Question: I'm doing an android app and I want to separate layout in 3 parts like this:

but now the button is over the second listview but on the bottom of the screen, I don't know why.
I don't know if I have to use relativeLayout or linearLayout to including the listviews, and text are inside this or outside of relativelayout/linearLayout, and the last button what?
this is my code:
'''
<RelativeLayout xmlns:android="http://schemas.android.com/apk/res/android"
android:layout_width="fill_parent"
android:layout_height="fill_parent"
android:orientation="vertical" >
<TextView android:id="@+id/imageSelected"
android:text="@string/imgSelected"
android:layout_width="wrap_content"
android:layout_height="fill_parent"
android:layout_marginBottom="3dip"/>
<LinearLayout
android:id="@+id/linearLayoutImagenes"
android:layout_width="wrap_content"
android:layout_height="wrap_content"
android:layout_alignParentTop="true"
android:layout_below="@+id/imageSelected" >
<ListView
android:id="@+id/listaFusionPhotos"
android:layout_width="fill_parent"
android:layout_height="fill_parent"
/>
</LinearLayout >
<TextView android:id="@+id/nameSelected"
android:text="@string/namSelected"
android:layout_width="wrap_content"
android:layout_height="fill_parent"
android:layout_below="@+id/linearLayoutImagenes"
android:layout_marginBottom="3dip"/>
<LinearLayout
android:id="@+id/linearLayoutNombres"
android:layout_width="wrap_content"
android:layout_height="wrap_content"
android:layout_alignParentTop="true"
android:layout_below="@+id/nameSelected"
>
<ListView
android:id="@+id/listaFusionNombres"
android:layout_width="fill_parent"
android:layout_height="fill_parent"/>
</LinearLayout >
<Button
android:id="@+id/fusion"
android:layout_width="160dip"
android:layout_height="wrap_content"
android:layout_below="@+id/linearLayoutNombres"
android:layout_marginTop="3dip"
android:text="Fusionar"
android:onClick="Mostrar_Registrados"
android:layout_alignParentBottom="true"/>
</RelativeLayout>
'''
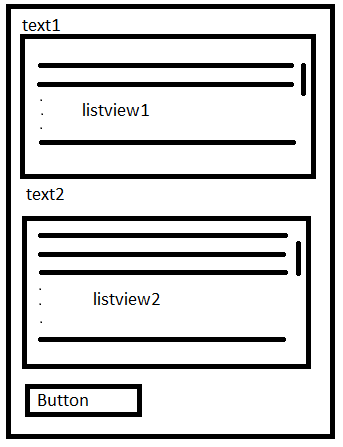
Answer: Try this. this looks like exactly same of the picture.
'''
<LinearLayout xmlns:android="http://schemas.android.com/apk/res/android"
android:layout_width="match_parent"
android:layout_height="match_parent"
android:orientation="vertical"
android:weightSum="11" >
<TextView
android:id="@+id/textView1"
android:layout_width="wrap_content"
android:layout_height="0dp"
android:text="Medium Text"
android:textAppearance="?android:attr/textAppearanceMedium"
android:layout_weight="1"/>
<ListView
android:id="@+id/listView1"
android:layout_width="fill_parent"
android:layout_height="0dp"
android:layout_weight="4">
</ListView>
<TextView
android:id="@+id/textView2"
android:layout_width="wrap_content"
android:layout_height="0dp"
android:layout_weight="1"
android:text="Medium Text"
android:textAppearance="?android:attr/textAppearanceMedium" />
<ListView
android:id="@+id/listView2"
android:layout_width="fill_parent"
android:layout_height="0dp"
android:layout_weight="4">
</ListView>
<Button
android:id="@+id/button1"
android:layout_width="wrap_content"
android:layout_height="0dp"
android:layout_weight="1"
android:text="Button" />
</LinearLayout>
'''